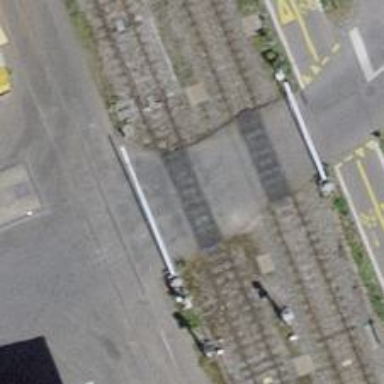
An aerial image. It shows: Railway level crossing.